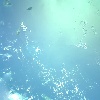
Label: water